Field crop: tomato
Growth stage: 2
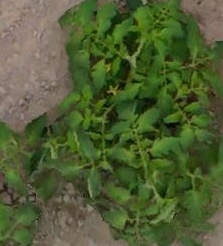
Species: tomato